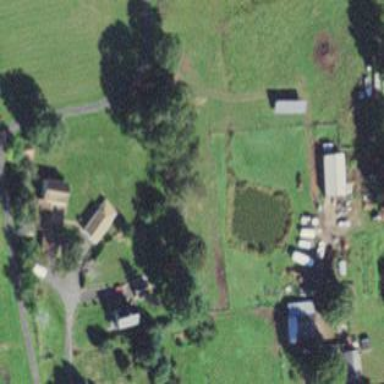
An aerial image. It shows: Farmyard area.